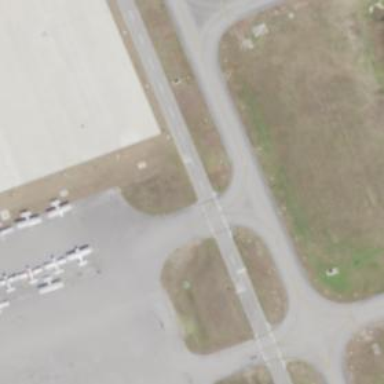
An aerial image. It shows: Image of taxiway at airport.